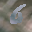
Label: 6